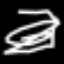
Label: octagon